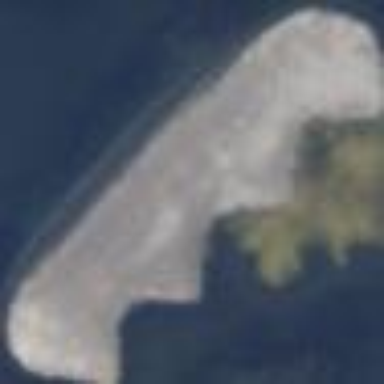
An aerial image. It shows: Image showing island.